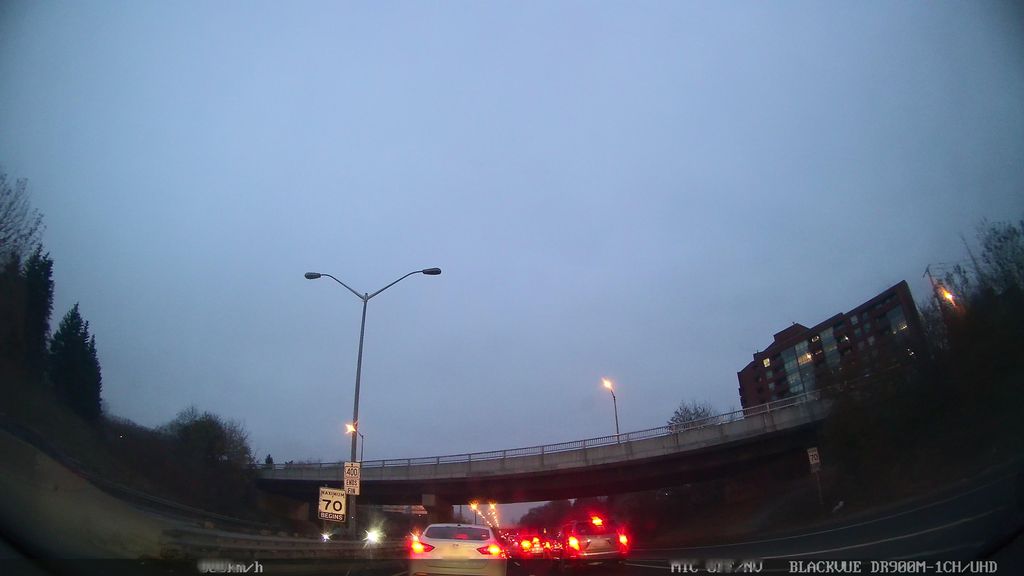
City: toronto